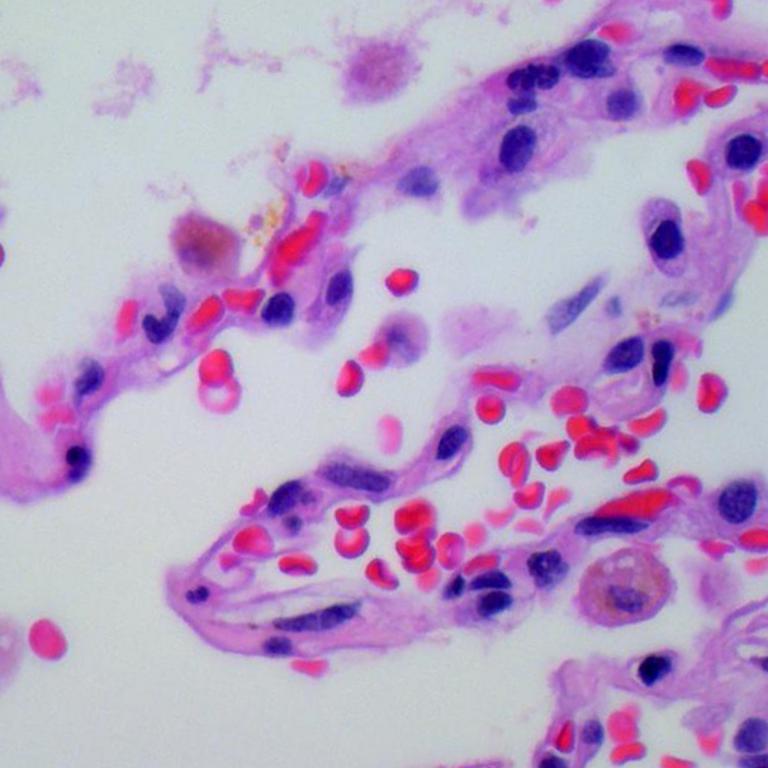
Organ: lung
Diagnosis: benign